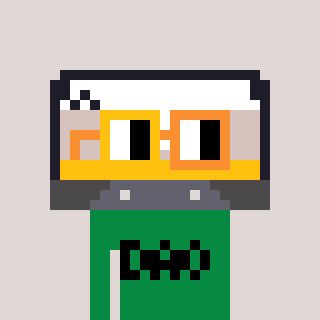
a pixel art character with square yellow and orange glasses, a cassette tape-shaped head and a green-colored body on a warm background